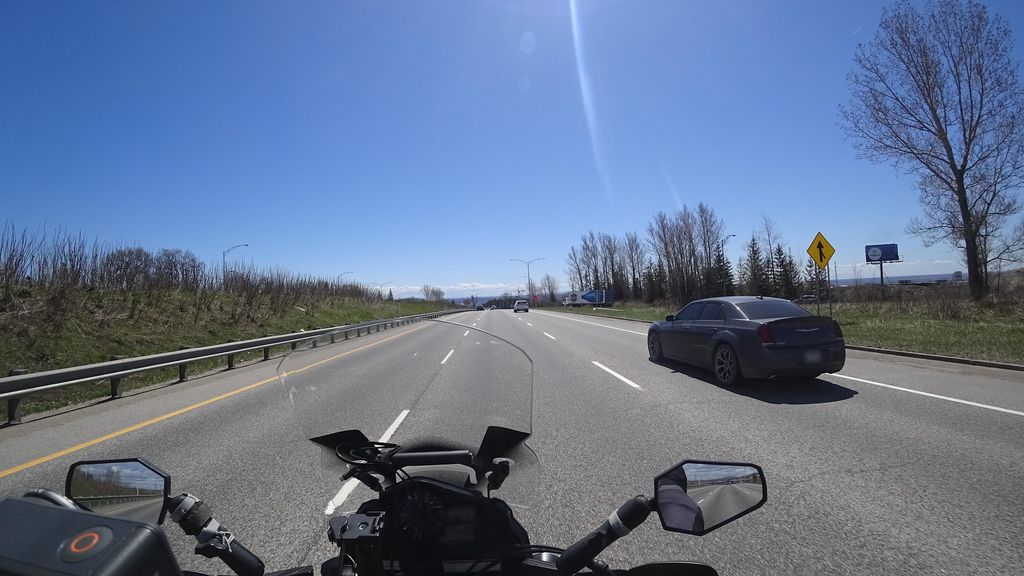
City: quebec_city